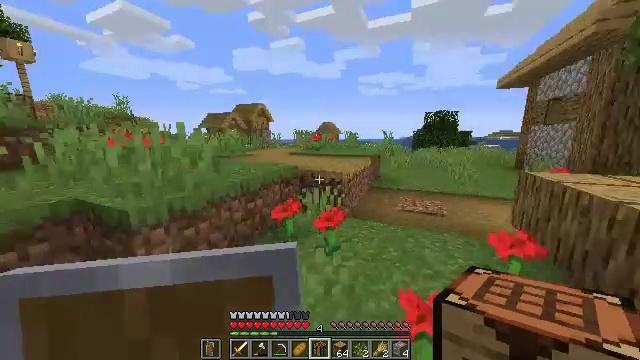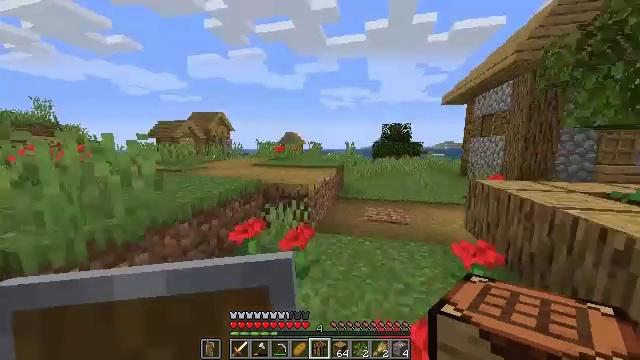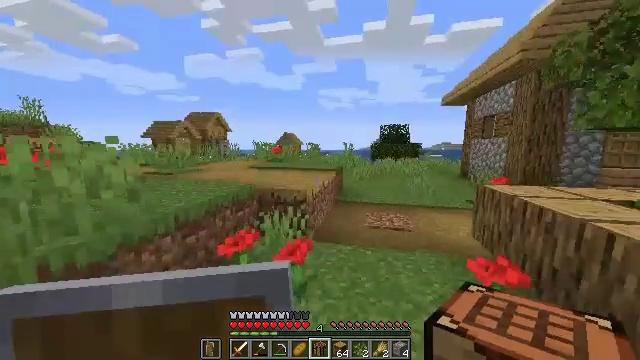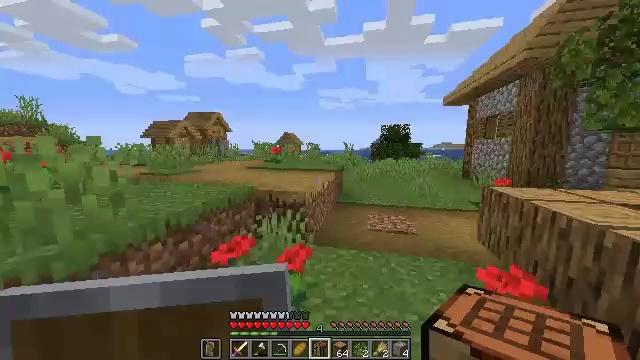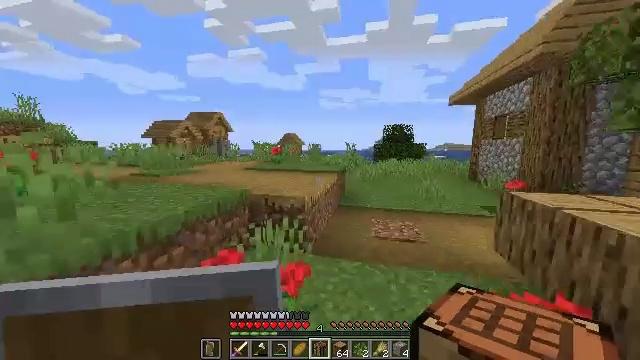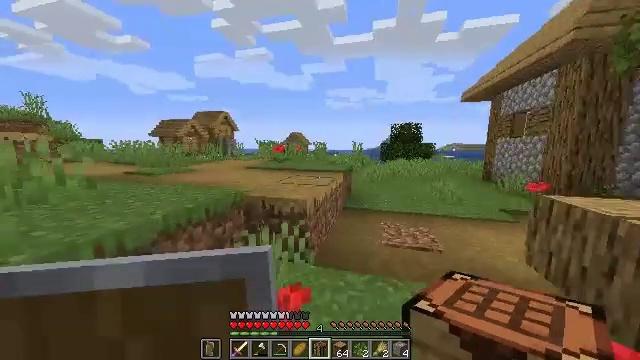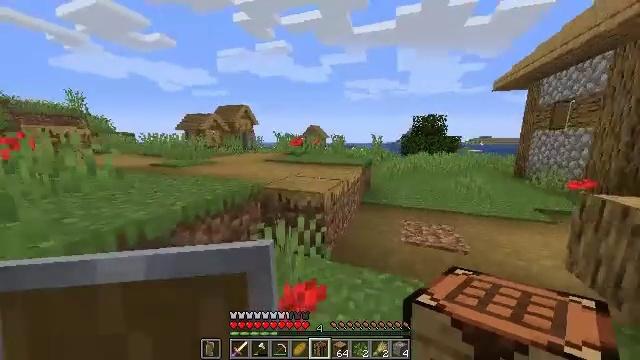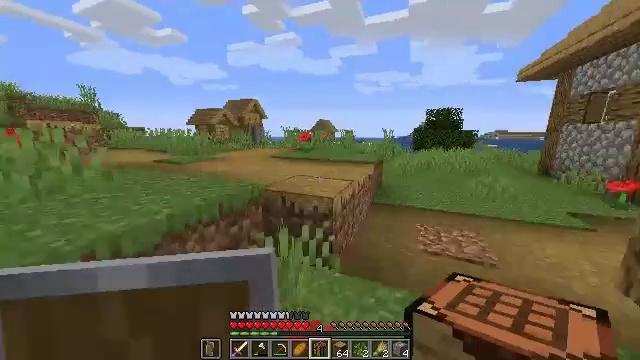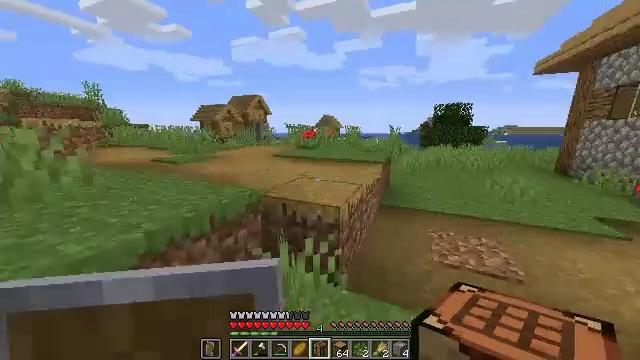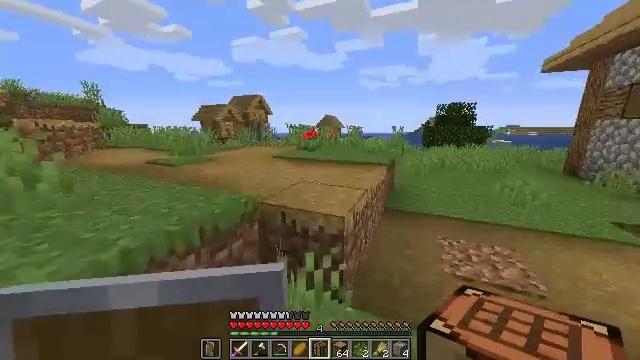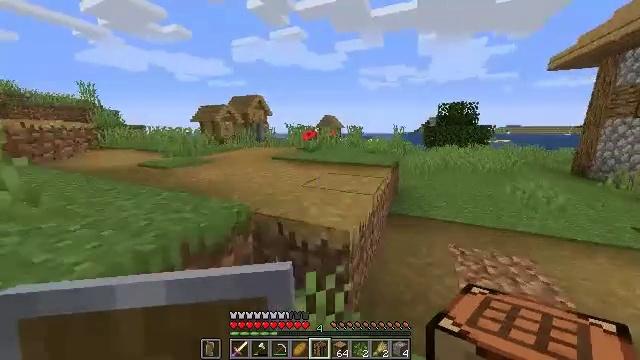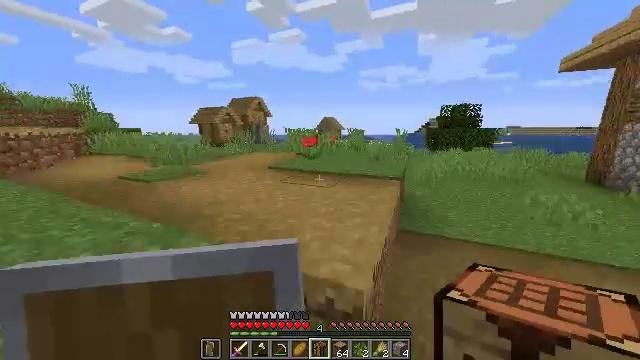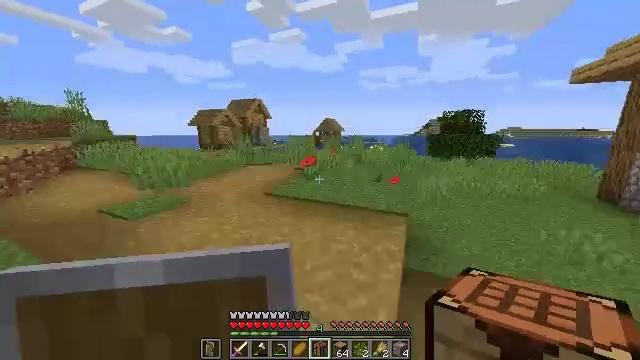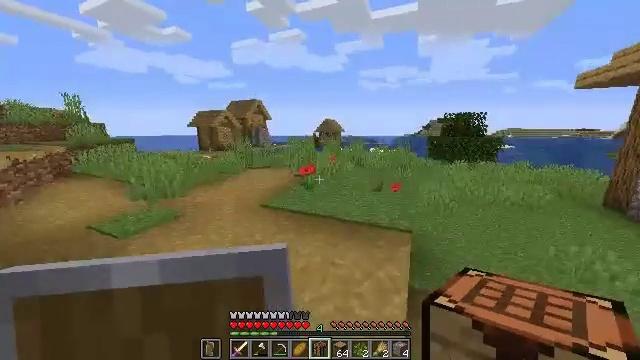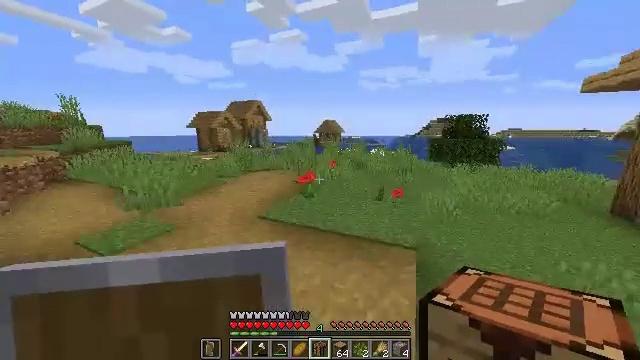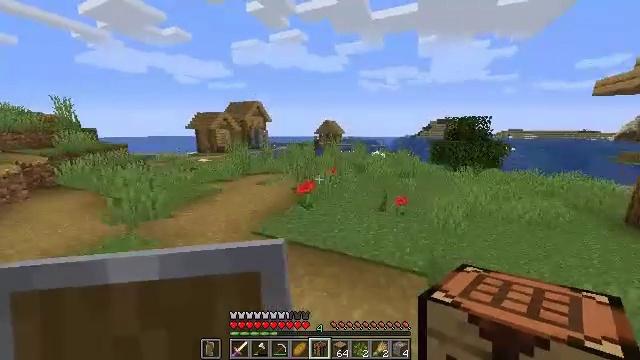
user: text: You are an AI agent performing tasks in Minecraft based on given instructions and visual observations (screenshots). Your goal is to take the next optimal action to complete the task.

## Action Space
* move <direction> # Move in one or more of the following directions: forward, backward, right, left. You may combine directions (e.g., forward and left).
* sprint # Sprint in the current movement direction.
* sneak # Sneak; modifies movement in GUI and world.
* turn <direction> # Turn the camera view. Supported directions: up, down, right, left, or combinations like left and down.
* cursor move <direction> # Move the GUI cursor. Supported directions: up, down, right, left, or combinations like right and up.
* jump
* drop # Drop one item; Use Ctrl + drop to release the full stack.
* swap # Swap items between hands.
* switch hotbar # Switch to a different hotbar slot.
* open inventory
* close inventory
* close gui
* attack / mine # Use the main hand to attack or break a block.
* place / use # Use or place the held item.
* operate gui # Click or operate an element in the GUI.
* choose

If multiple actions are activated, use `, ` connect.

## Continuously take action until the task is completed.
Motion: motion action
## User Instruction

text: Mine the grindstone block.
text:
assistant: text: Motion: move forward, turn right and up
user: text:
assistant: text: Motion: move forward
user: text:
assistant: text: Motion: move forward
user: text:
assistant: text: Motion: move forward
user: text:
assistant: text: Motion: move forward, turn left
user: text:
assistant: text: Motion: move forward, turn left and down
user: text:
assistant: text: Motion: move forward, turn left and down
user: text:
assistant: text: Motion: move forward, turn left
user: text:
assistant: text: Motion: move forward
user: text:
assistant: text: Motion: move forward
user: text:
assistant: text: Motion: move forward, jump
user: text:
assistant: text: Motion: move forward, jump
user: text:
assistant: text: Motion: move forward, jump
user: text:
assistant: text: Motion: move forward, jump
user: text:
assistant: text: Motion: move forward, jump
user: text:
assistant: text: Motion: move forward, jump
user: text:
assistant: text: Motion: move forward, jump
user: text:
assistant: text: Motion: move forward, turn right, jump
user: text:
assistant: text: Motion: move forward, turn right, jump
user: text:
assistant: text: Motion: move forward, turn right, jump
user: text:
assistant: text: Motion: move forward and move left, jump
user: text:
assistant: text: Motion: move forward and move left, turn left, jump
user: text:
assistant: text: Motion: move forward and move left, turn left and down, jump
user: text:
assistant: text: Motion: move forward and move left, turn left and down, jump
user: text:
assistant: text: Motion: move forward and move left, turn left and down, jump
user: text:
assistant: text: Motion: move forward and move left, turn left, jump
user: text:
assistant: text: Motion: move forward and move left, jump
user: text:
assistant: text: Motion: move forward and move left, jump
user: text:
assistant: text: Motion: move forward and move left, jump
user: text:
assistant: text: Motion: move forward and move left, jump